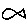
Label: fish